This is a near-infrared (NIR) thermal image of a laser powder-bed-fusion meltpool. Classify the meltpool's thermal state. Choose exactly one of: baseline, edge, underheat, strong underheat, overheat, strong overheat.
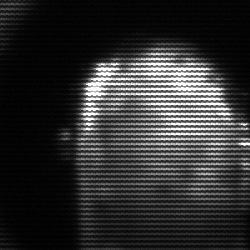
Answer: baseline